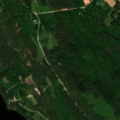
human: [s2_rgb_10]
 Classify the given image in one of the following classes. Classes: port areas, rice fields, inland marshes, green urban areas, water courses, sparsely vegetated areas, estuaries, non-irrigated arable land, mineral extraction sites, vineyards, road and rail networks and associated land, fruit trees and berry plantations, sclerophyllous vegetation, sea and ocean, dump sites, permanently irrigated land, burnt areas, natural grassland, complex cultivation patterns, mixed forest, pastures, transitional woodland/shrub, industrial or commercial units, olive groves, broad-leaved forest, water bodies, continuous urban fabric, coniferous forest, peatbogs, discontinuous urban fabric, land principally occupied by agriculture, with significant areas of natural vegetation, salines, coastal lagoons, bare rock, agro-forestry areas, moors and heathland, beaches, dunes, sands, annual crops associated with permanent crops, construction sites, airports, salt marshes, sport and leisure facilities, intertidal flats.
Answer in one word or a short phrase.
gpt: broad-leaved forest, mixed forest, water bodies